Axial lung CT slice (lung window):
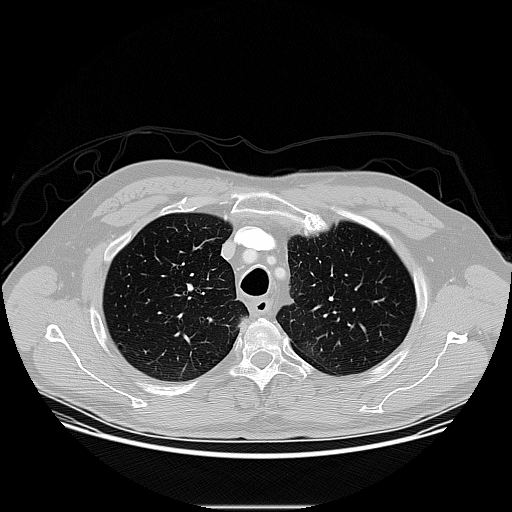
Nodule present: no